Field crop: tomato
Growth stage: 1
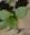
Species: solanum